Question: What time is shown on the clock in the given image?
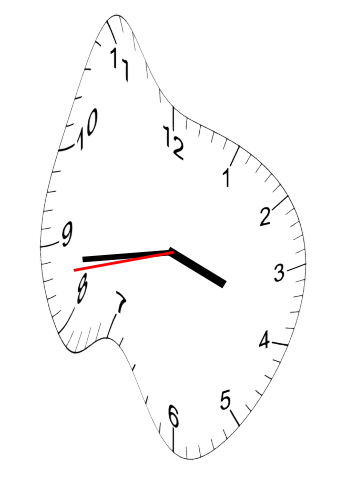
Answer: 03:43:43